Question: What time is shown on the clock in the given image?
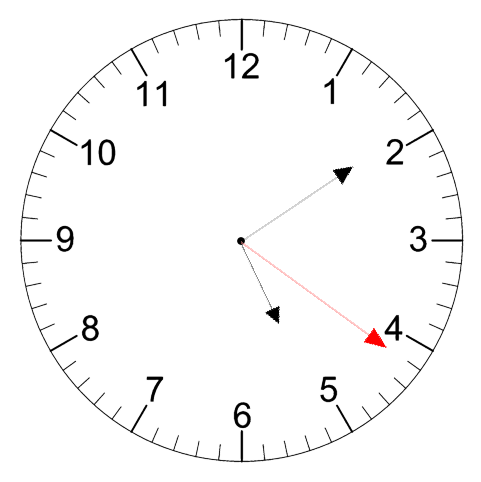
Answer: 05:09:21